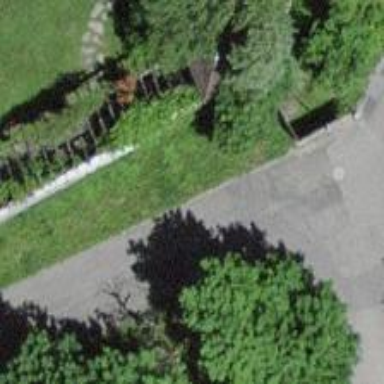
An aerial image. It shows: Residential road.